Question: I have a 'pandas.DataFrame' which contains 'numpy.nan' floats. When using the Excel writer however, the fields where there should be 'numpy.nan' floats are blank. I would expected at least a string representation instead of nothing.
Any thoughts on why this might be?
Writer code is as follows:
'''
writer=pandas.ExcelWriter('output.xls')
frame.to_excel(writer,'tab name')
writer.save()
'''
Where 'frame' looks something like this (note the NaN on 2013-01-1):
'''
Series ID Risk Bucket Contract PX Last Contract Value (Local) Currency X Contract Value (USD) Currency
2013-01-01 Future_ES EQ ES1 Index NaN NaN 1 NaN USD Curncy
2013-01-02 Future_ES EQ ES1 Index 1447.16 72362.5 1 72362.5 USD Curncy
2013-01-03 Future_ES EQ ES1 Index 1443.68 72187.5 1 72187.5 USD Curncy
2013-01-04 Future_ES EQ ES1 Index 1447.90 72400.0 1 72400.0 USD Curncy
'''
But the Excel file has blanks (see attached image).

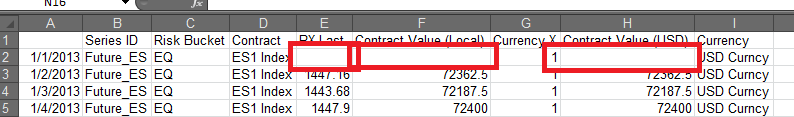
Answer: From the <URL>, you should set the option 'na_rep' in 'to_excel' with a string of your liking. E.g.:
'''
frame.to_excel(writer,'tab name', na_rep='NA')
'''